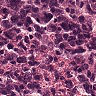
Metastatic tissue present: no